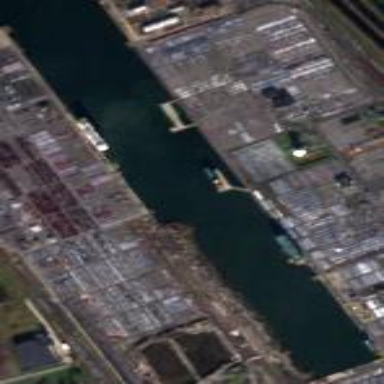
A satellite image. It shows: Dock situated on waterway.